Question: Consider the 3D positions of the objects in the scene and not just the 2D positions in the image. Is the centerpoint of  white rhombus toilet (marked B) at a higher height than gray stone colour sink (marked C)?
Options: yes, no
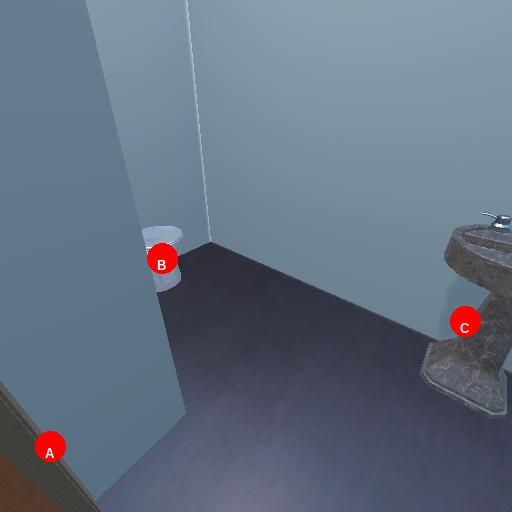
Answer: yes